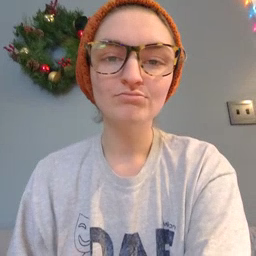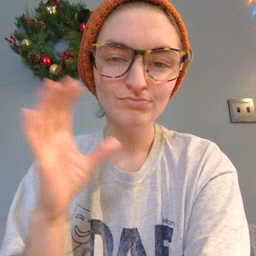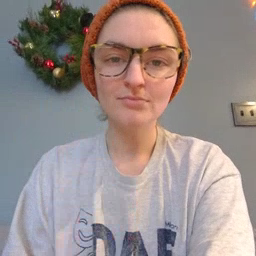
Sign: cloud